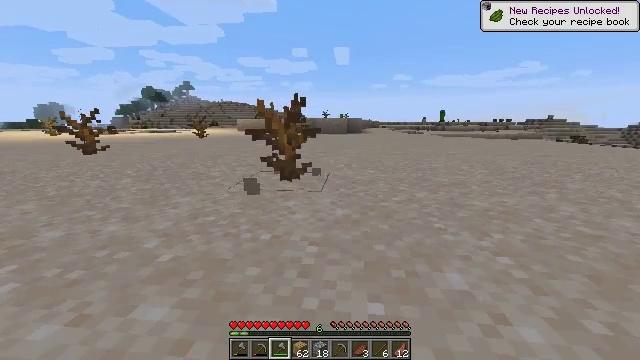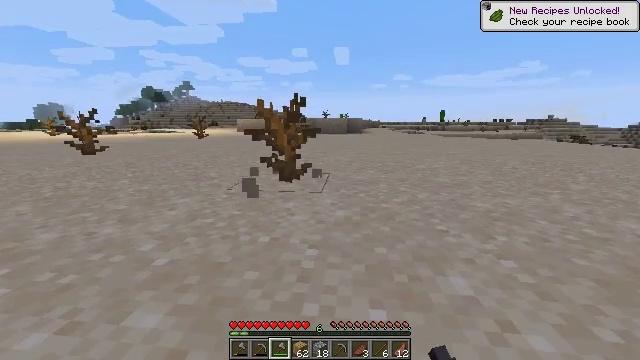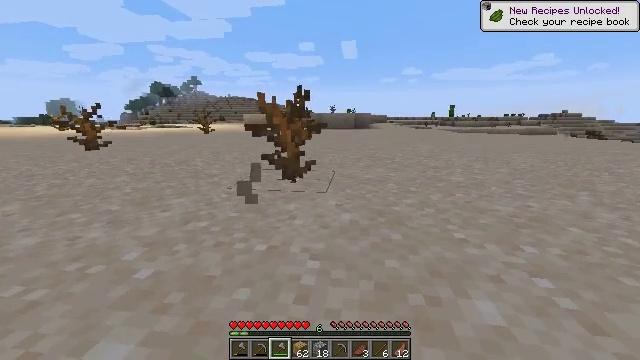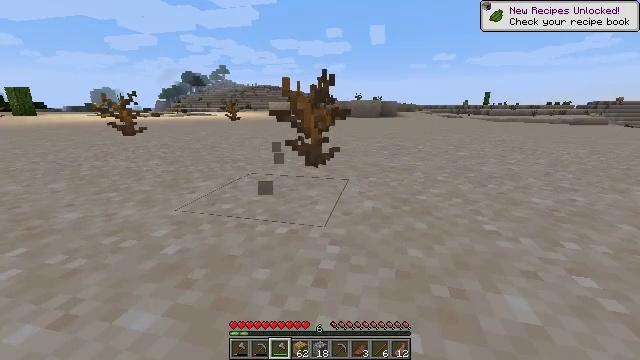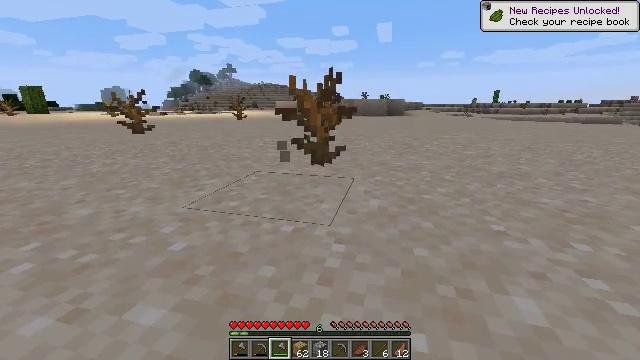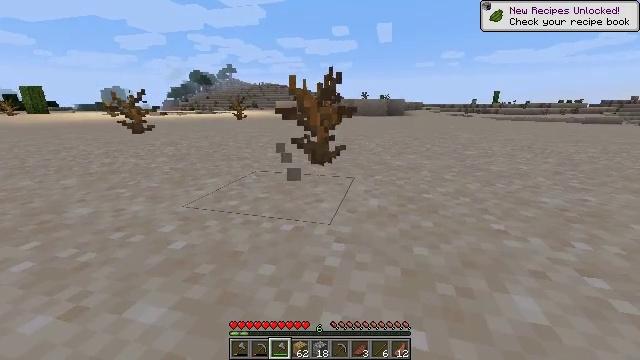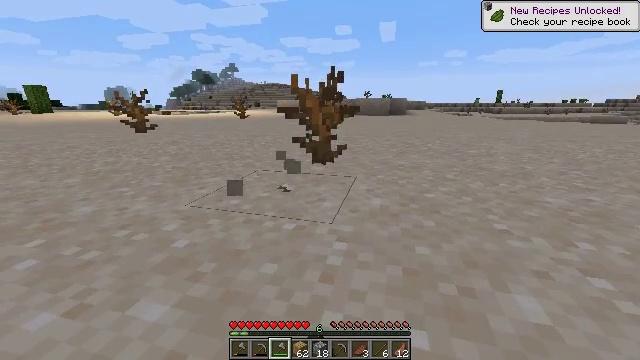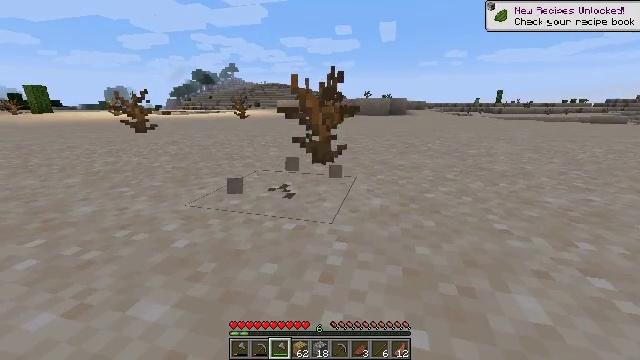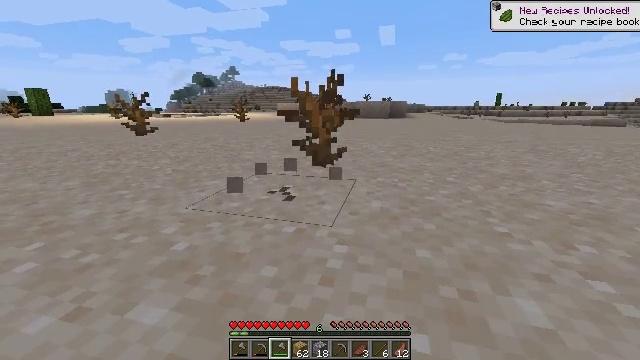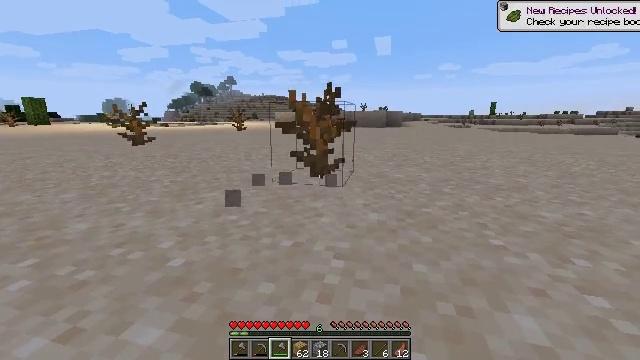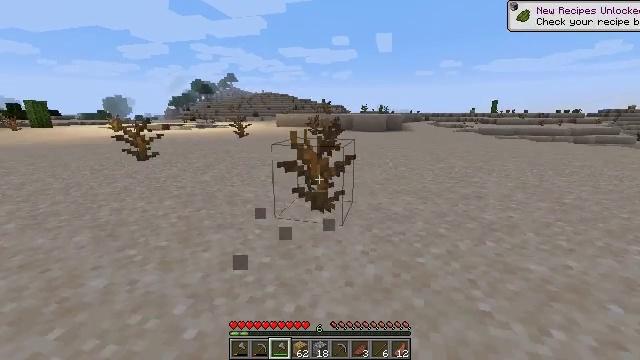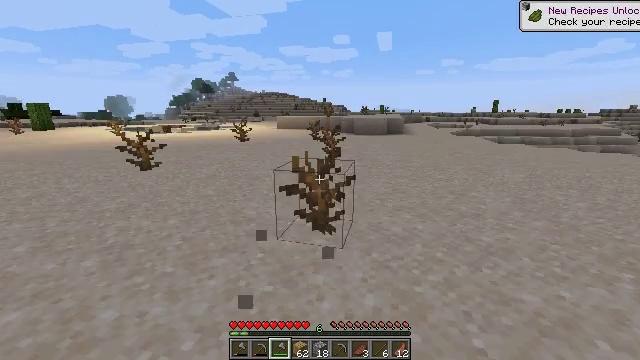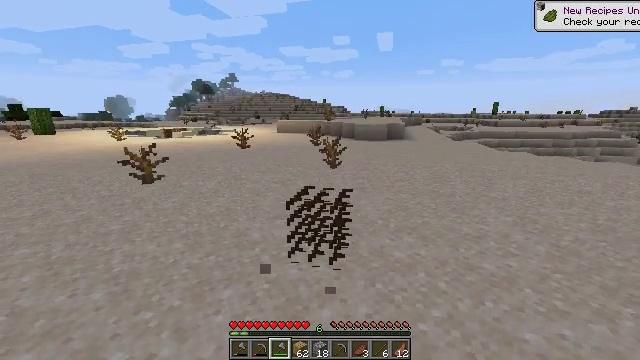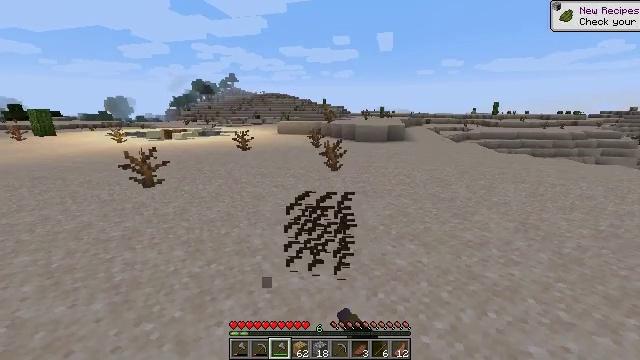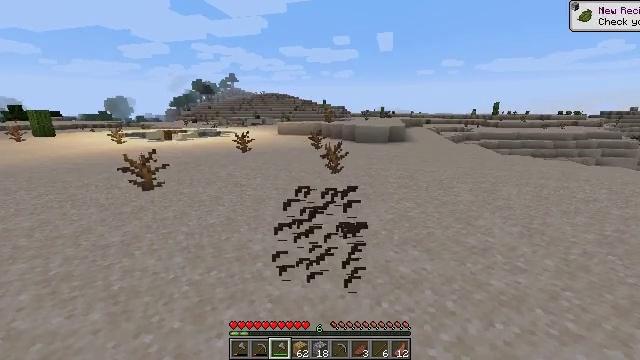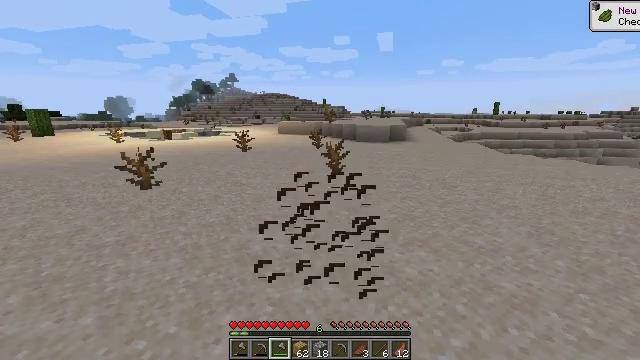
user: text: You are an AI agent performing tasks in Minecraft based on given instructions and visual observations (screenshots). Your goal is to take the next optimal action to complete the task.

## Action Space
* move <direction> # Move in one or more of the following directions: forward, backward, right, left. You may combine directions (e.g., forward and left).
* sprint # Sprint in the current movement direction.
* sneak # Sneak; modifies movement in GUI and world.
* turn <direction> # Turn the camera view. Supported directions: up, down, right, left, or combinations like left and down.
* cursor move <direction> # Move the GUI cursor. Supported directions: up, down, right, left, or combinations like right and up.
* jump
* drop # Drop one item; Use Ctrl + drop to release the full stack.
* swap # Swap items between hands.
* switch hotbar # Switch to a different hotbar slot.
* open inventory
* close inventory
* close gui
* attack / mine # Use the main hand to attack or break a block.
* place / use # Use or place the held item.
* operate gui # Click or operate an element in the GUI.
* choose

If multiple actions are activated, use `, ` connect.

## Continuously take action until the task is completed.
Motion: motion action
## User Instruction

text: Gather a dead bush.
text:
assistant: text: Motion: move forward, attack / mine
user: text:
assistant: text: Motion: move forward, turn left and down, attack / mine
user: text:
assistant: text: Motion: move forward, turn left and down
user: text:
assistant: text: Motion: move forward, turn left
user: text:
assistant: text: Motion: move forward, attack / mine
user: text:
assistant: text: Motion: move forward, attack / mine
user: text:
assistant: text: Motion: move forward, attack / mine
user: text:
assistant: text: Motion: move forward, attack / mine
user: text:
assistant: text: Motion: move forward, turn up, jump
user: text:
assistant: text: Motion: move forward, jump
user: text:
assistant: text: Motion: move forward, jump
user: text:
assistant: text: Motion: move forward, attack / mine
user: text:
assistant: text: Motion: move forward, attack / mine
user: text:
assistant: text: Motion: move forward, attack / mine
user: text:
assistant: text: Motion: move forward
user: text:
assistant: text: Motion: move forward, attack / mine
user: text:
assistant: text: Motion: move forward, attack / mine
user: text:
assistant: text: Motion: move forward, attack / mine
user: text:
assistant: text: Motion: move forward
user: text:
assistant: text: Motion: move forward
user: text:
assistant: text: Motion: move forward, attack / mine
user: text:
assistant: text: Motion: move forward, attack / mine
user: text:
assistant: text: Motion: move forward, attack / mine
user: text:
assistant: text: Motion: move forward, turn right
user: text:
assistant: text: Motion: move forward
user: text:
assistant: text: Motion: move forward, attack / mine
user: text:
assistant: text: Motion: move forward, attack / mine
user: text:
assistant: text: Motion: move forward, attack / mine
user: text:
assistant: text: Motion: move forward
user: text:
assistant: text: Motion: move forward, attack / mine